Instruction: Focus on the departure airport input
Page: home
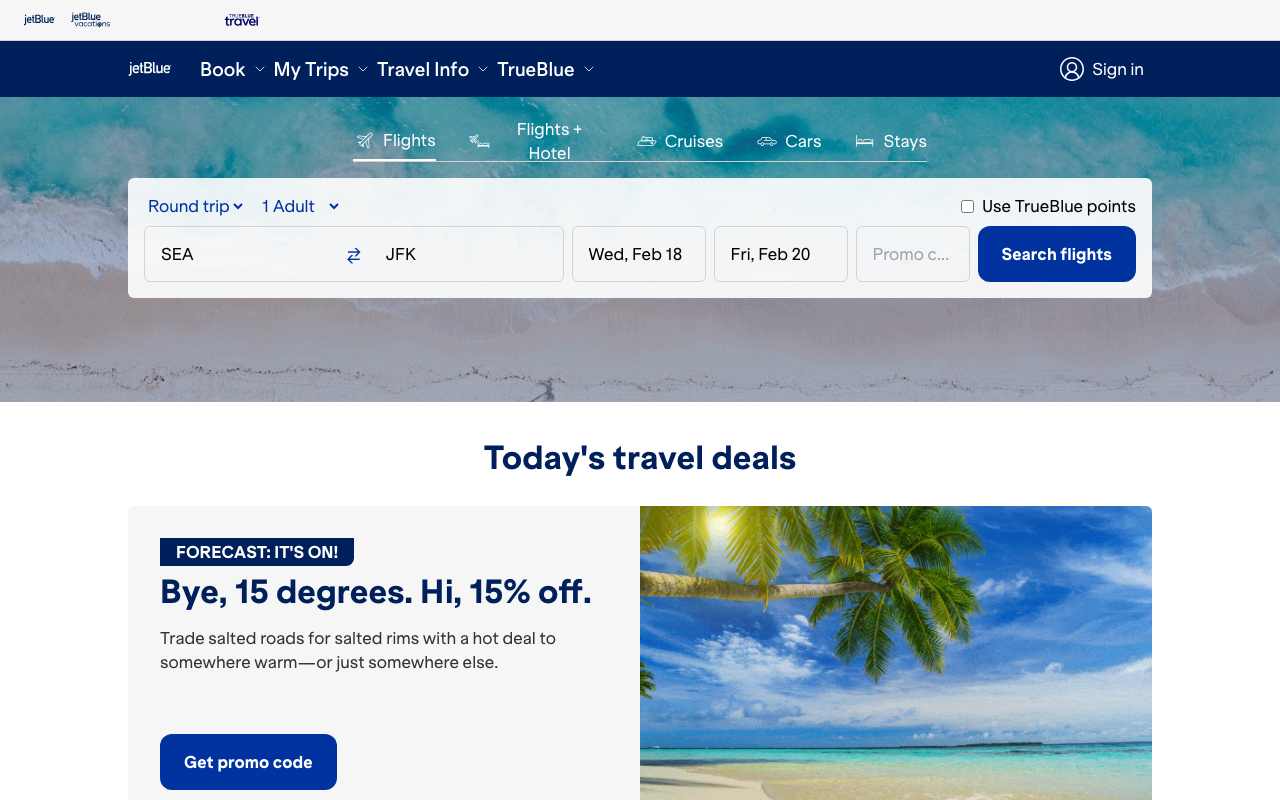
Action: click